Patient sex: M
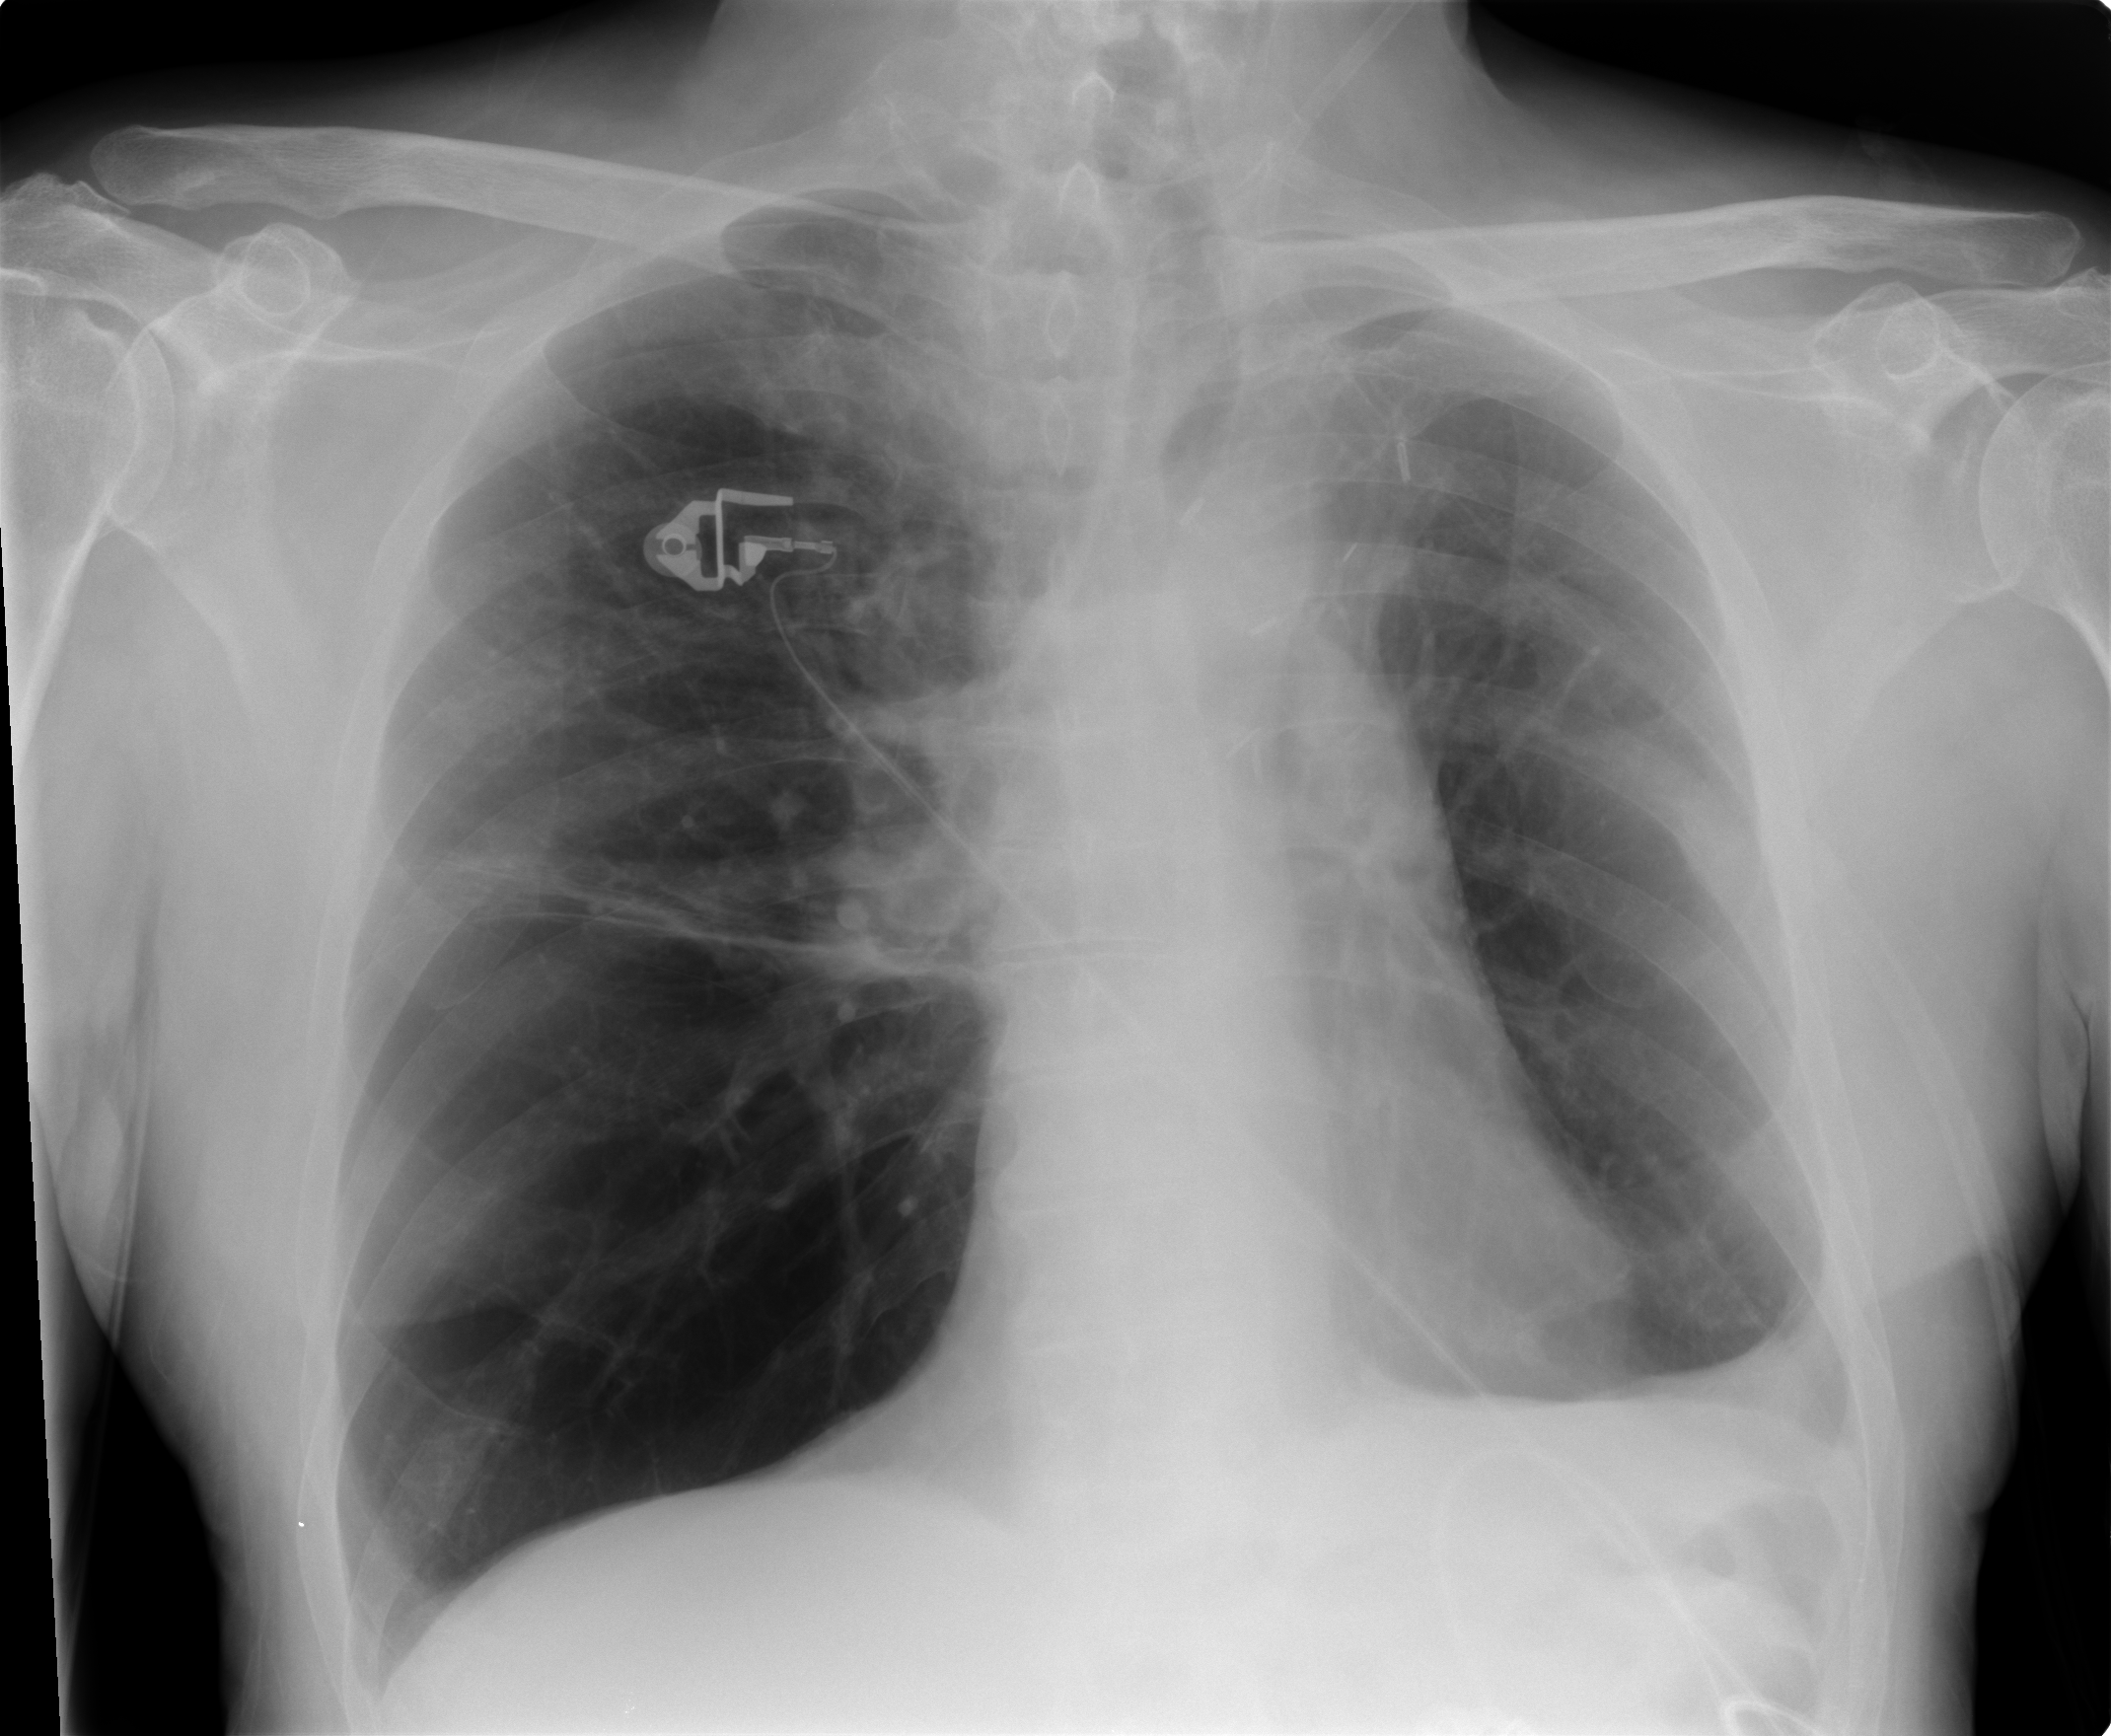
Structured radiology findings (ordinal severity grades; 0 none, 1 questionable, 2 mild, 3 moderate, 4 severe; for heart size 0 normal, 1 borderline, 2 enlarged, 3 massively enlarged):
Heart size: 0
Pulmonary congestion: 0
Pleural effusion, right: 0
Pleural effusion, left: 1
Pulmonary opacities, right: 0
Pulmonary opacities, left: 0
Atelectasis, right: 2
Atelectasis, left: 0